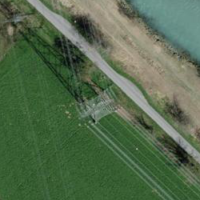
EUNIS habitat code: 23
Species observed at this site:
Lysimachia vulgaris